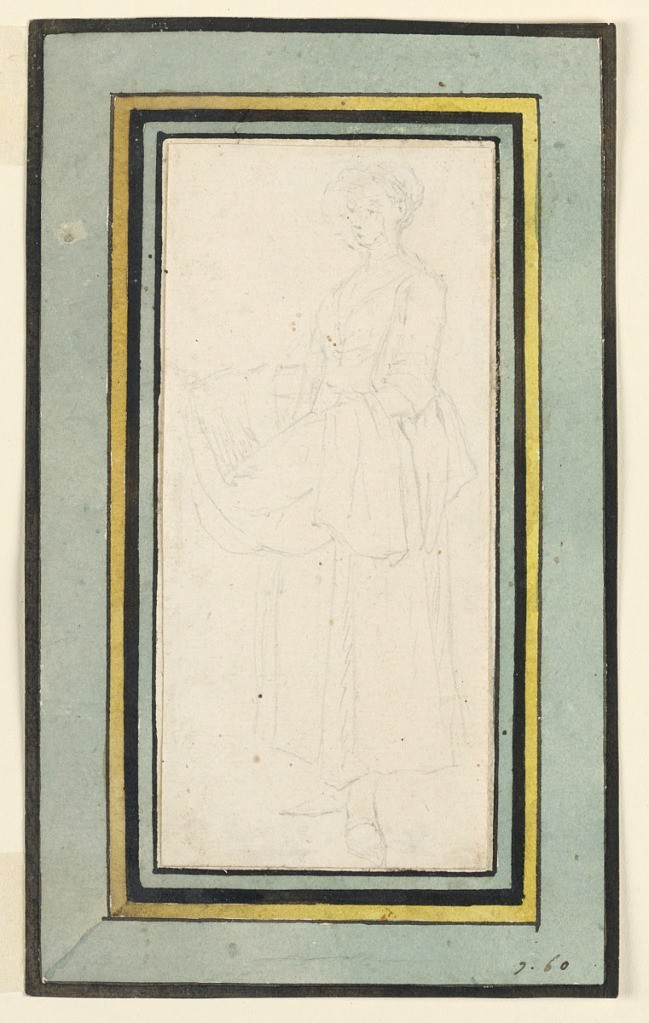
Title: Standing Woman
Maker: Luigi Vanvitelli, Italian, 1700 – 1773
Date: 1700–1773
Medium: Graphite on paper, lined
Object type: Drawing
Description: A standing woman, facing left, holding her apron with both hands.